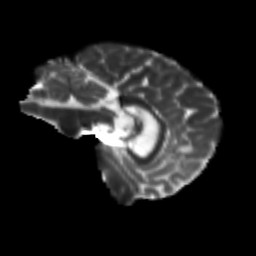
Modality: T2w
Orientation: sagittal
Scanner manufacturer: siemens
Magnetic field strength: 3 T
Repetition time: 9.2 s
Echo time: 0.084 s